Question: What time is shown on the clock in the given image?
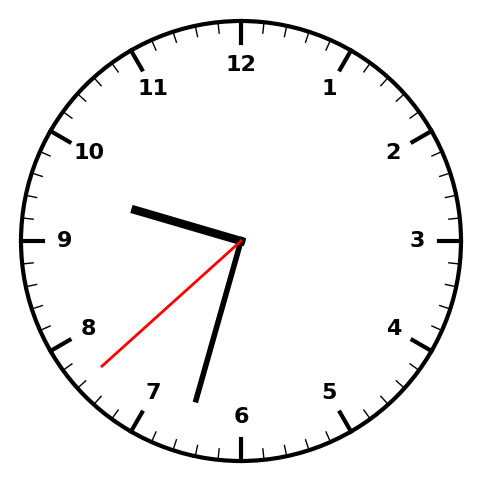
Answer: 09:32:38